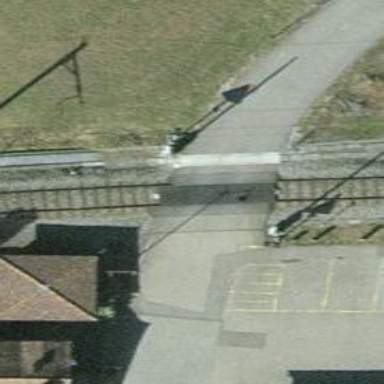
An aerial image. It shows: Level crossing at the railway with full barrier.